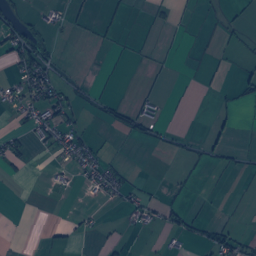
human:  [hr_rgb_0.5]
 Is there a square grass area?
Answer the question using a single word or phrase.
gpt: no

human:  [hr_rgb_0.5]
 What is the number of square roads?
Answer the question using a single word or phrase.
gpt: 0

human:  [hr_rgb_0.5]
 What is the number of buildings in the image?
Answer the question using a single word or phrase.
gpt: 398

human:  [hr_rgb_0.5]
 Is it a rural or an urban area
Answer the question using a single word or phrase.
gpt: rural

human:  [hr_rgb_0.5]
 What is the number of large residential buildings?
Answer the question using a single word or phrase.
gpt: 0

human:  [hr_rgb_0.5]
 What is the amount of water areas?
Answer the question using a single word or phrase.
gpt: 11

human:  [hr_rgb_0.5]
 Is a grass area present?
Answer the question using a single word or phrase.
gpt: yes

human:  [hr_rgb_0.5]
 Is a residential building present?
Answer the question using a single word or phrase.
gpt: yes

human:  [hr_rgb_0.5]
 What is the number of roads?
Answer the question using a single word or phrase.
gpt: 63

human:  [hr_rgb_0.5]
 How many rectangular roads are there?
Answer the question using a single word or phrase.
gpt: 0

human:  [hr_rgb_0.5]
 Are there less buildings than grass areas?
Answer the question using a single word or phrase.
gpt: no

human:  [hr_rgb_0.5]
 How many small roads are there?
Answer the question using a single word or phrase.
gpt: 63

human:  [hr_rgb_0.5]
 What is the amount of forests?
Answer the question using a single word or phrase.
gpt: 12

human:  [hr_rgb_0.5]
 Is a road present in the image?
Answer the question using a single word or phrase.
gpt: yes

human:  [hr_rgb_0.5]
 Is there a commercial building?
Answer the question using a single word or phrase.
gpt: yes

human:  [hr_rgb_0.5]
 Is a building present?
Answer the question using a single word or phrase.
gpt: yes

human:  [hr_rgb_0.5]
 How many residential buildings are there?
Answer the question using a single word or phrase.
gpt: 394

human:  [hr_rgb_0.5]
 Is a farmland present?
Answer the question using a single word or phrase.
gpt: yes

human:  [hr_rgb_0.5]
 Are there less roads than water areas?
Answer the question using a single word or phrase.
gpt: no

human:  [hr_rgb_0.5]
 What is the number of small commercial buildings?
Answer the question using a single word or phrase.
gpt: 2

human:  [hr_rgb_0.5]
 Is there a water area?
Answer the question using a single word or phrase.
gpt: yes

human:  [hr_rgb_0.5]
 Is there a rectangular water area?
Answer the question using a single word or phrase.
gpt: yes

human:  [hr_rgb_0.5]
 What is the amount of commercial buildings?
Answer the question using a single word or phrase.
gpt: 3

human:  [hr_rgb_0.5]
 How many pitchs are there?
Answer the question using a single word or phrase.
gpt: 2

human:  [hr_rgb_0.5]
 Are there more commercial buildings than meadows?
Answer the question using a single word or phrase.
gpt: no

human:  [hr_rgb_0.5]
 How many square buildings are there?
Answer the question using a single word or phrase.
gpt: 1

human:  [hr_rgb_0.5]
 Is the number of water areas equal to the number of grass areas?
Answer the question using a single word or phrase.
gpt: no

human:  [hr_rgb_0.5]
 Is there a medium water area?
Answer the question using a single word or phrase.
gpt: no

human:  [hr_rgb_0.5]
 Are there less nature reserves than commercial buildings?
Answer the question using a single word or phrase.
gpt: no

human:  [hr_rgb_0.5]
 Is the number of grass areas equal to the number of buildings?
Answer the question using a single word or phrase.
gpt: no

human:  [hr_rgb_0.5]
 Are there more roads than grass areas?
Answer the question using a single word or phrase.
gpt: yes

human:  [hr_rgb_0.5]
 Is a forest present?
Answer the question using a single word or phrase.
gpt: yes

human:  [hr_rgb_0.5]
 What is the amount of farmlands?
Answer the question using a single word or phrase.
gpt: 27

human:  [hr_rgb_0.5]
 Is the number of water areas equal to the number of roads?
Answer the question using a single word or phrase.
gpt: no

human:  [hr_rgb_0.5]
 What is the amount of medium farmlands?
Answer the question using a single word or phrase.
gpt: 0

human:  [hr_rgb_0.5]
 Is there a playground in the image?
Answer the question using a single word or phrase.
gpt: yes

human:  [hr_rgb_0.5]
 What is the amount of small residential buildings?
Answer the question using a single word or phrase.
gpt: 392

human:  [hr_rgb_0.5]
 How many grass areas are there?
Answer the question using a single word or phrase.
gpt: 49

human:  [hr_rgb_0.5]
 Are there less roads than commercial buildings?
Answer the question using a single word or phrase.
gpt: no

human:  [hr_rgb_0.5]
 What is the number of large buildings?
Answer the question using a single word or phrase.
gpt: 0

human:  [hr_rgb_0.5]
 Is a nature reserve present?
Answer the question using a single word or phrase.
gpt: yes

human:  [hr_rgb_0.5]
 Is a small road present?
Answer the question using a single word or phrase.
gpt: yes

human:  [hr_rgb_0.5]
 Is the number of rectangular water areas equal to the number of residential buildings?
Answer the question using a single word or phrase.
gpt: no

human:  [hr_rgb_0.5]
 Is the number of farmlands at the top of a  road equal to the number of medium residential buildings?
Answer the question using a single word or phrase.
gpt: no

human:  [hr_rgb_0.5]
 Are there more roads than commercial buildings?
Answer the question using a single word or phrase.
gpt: yes

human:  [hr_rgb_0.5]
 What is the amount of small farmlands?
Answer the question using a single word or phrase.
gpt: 0

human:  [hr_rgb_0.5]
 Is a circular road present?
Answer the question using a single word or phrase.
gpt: no

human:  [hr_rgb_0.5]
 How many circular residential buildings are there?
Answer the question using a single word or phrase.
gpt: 1

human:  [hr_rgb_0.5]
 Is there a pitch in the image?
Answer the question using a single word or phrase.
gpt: yes

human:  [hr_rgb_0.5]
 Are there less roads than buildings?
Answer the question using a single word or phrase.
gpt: yes

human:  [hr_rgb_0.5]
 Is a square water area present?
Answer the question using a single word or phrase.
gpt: yes

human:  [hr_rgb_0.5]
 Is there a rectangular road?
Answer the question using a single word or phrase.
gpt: no

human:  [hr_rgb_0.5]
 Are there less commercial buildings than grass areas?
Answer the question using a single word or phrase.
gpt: yes

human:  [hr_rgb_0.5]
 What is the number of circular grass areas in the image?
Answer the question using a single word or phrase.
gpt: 0

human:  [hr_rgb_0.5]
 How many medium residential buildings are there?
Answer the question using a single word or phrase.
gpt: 2

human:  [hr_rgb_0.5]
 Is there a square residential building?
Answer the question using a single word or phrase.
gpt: yes

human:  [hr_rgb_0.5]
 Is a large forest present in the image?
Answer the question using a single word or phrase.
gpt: yes

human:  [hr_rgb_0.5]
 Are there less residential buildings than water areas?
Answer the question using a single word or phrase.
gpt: no

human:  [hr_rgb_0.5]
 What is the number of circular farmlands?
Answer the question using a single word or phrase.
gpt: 0

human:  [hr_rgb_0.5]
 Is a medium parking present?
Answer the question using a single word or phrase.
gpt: yes

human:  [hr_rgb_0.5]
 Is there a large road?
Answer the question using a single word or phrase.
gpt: no

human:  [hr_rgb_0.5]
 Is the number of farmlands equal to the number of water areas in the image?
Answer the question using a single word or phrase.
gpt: no

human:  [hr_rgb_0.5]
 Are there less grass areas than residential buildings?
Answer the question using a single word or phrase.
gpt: yes

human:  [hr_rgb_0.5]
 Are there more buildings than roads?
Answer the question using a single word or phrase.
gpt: yes